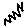
Label: zigzag